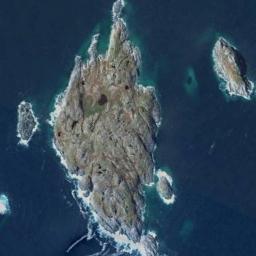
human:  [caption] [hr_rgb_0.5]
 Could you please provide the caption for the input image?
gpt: There are a group of yellow-brown islands on the blue sea, And there are many rocks on the island .

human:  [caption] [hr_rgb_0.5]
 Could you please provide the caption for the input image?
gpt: The land on the island is uneven .

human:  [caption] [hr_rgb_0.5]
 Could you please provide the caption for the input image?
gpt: Some islands without vegetation are surrounded by deep blue waters .

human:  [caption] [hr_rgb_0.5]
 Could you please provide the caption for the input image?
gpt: There are many big trees on the island .

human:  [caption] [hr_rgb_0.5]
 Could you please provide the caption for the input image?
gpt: There are several brown islands with mountains on a deep blue sea .